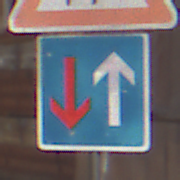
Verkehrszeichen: VorrangVorGegenverkehr
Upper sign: KinderRechts
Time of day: MorningAfternoon
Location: Outdoor (Nature)
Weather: Clear
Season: Summer
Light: Natural